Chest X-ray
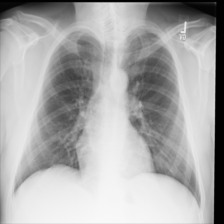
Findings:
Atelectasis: negative
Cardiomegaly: negative
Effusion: negative
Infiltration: negative
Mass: negative
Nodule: negative
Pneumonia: negative
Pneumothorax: negative
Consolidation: negative
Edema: negative
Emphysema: positive
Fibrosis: negative
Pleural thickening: negative
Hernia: negative